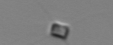
Label: Chaetoceros_tenuissimus